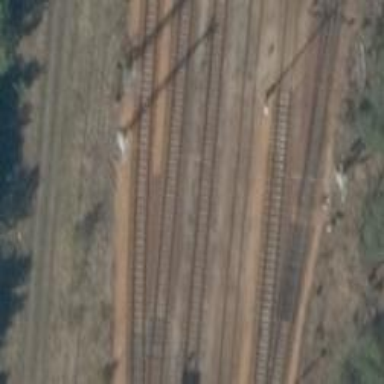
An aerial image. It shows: Railway spur service.